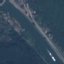
Land use / land cover class: River